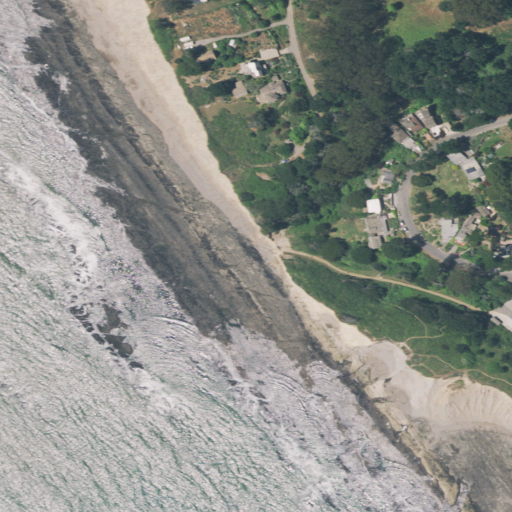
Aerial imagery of beach in California named Agate Beach containing open water, open development, low intensity development, medium intensity development, and high intensity development